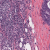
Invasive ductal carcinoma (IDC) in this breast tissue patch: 0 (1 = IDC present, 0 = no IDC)